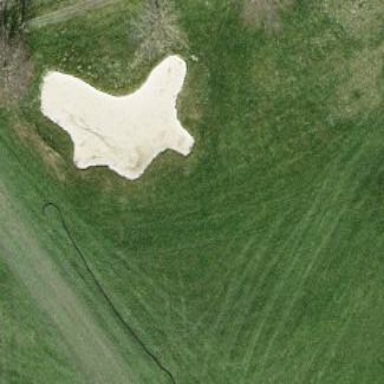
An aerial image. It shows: Sand bunker on golf course.